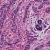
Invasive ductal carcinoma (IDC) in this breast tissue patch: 0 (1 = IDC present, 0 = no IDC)